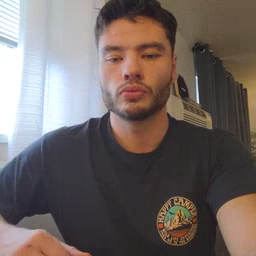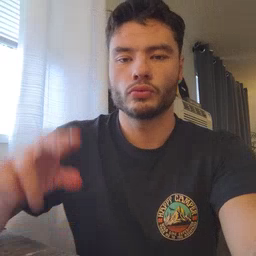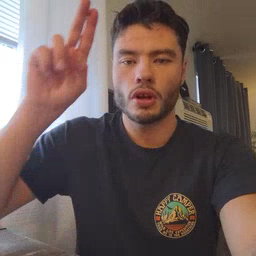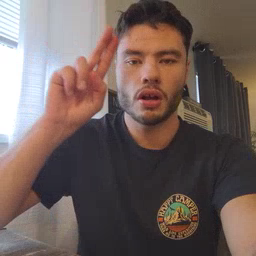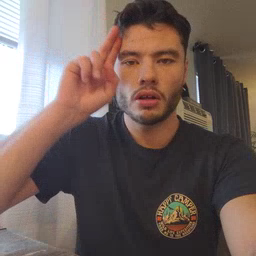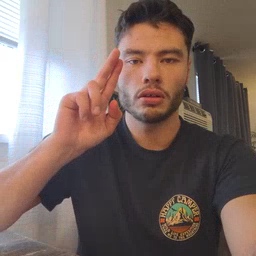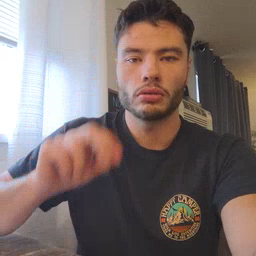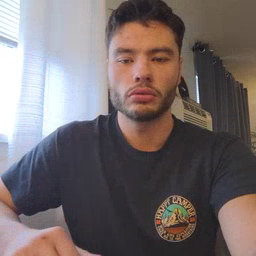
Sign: uncle